The picture encodes a bearing's raw vibration samples as pixel intensities in a 2-D grid. What is the most likely bearing condition (normal, inner_race, outer_race, ball)?
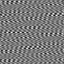
Answer: outer_race